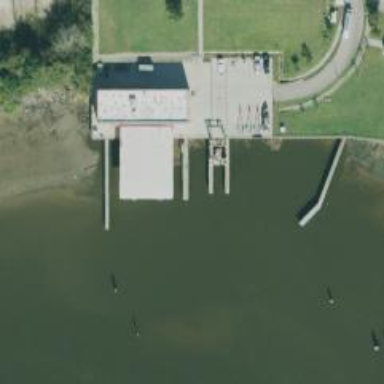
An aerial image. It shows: Pier designed for boat lift on the waterway.